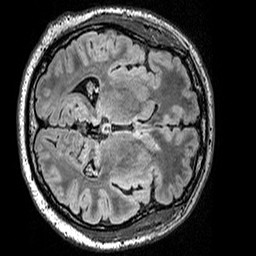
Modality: FLAIR
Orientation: axial
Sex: male
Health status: ill
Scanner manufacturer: siemens
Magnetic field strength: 3 T
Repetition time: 5 s
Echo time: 0.388 s